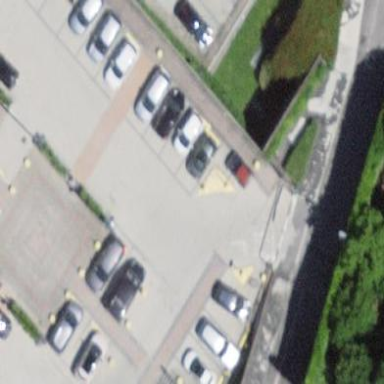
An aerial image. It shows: Rooftop parking area.